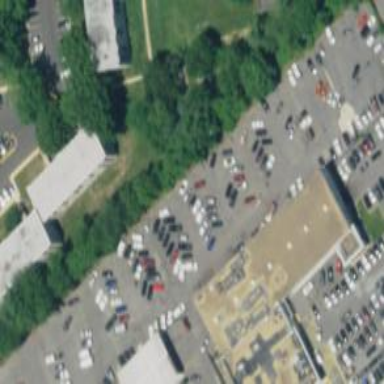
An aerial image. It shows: Building that houses car shop.